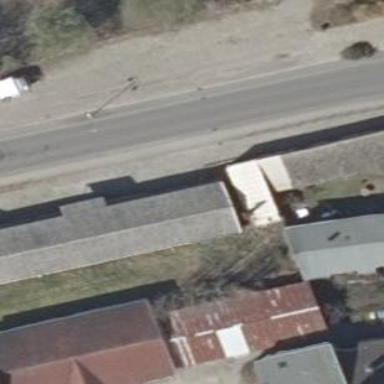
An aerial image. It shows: Warehouse building.